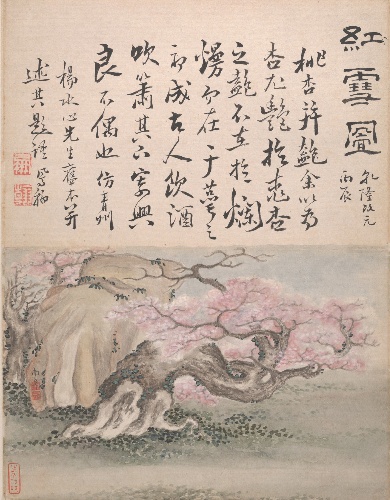
Title: 清  傳高鳳翰  書畫合璧  冊|Landscapes and Calligraphy
Artist: Gao Fenghan
Artist bio: Chinese, 1683–1748
Date: dated 1736
Object type: Album
Classification: Paintings
Medium: Album of six paintings; ink and color on paper
Culture: China
Period: Qing dynasty (1644–1911)
Dimensions: Each leaf: 12 1/2 x 9 3/4 in. (31.8 x 24.8 cm)
Department: Asian Art
Credit line: Edward Elliott Family Collection, Purchase, The Dillon Fund Gift, 1981
Accession year: 1981
Repository: Metropolitan Museum of Art, New York, NY
Tags: Landscapes|Calligraphy